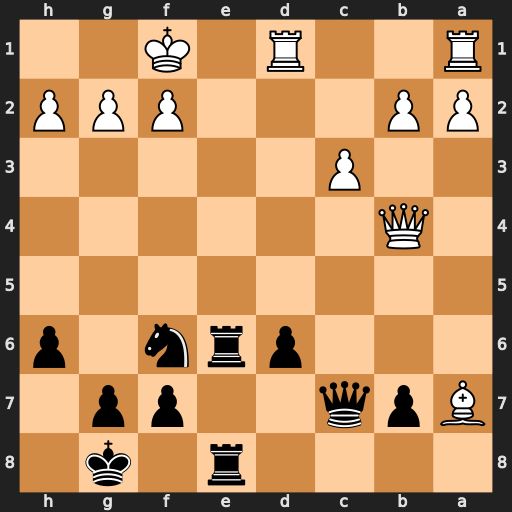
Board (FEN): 4r1k1/Bpq2pp1/3prn1p/8/1Q6/2P5/PP3PPP/R2R1K2
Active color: b
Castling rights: -
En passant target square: -
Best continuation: d5 Kg1 b6